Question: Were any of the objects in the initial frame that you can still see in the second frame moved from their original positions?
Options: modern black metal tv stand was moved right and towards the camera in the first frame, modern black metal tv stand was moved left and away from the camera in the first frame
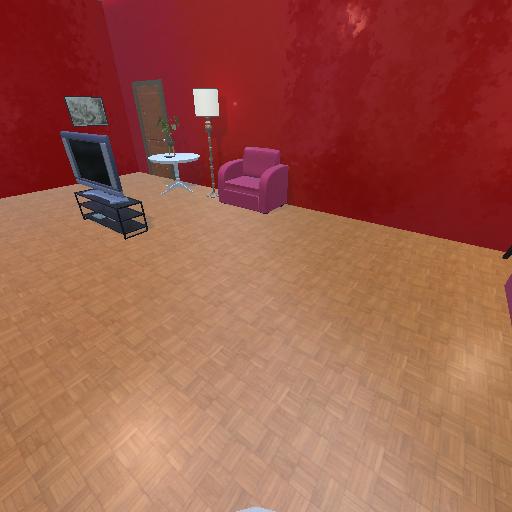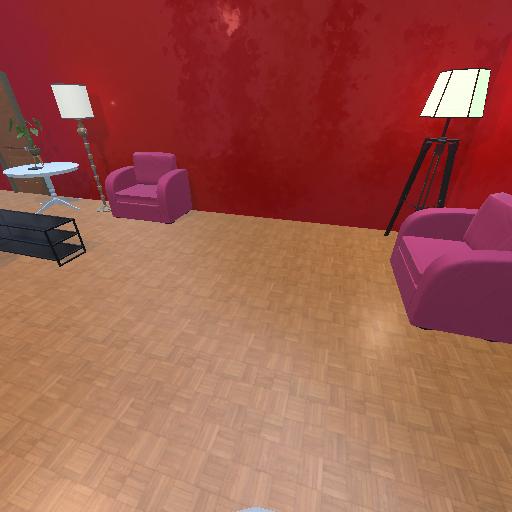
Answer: modern black metal tv stand was moved right and towards the camera in the first frame